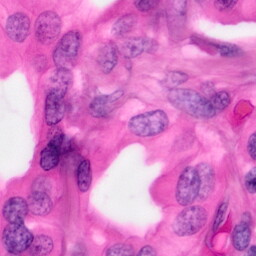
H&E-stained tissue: Pancreatic